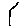
Label: house